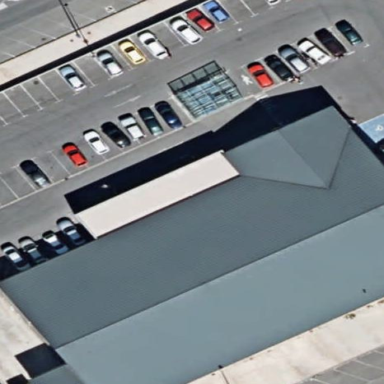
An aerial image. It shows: Retail building housing supermarket.